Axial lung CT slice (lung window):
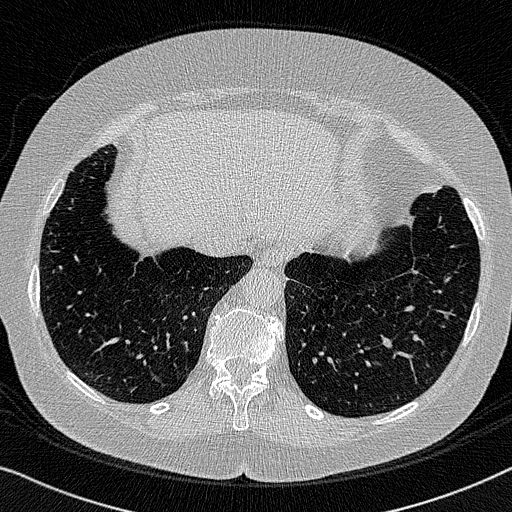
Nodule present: no